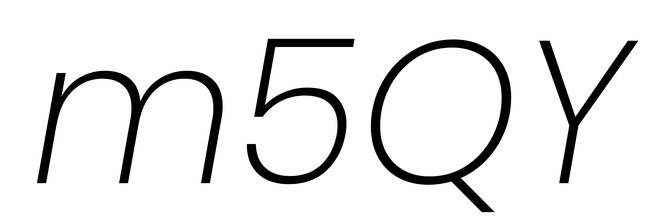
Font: Poppins-ExtraLightItalic